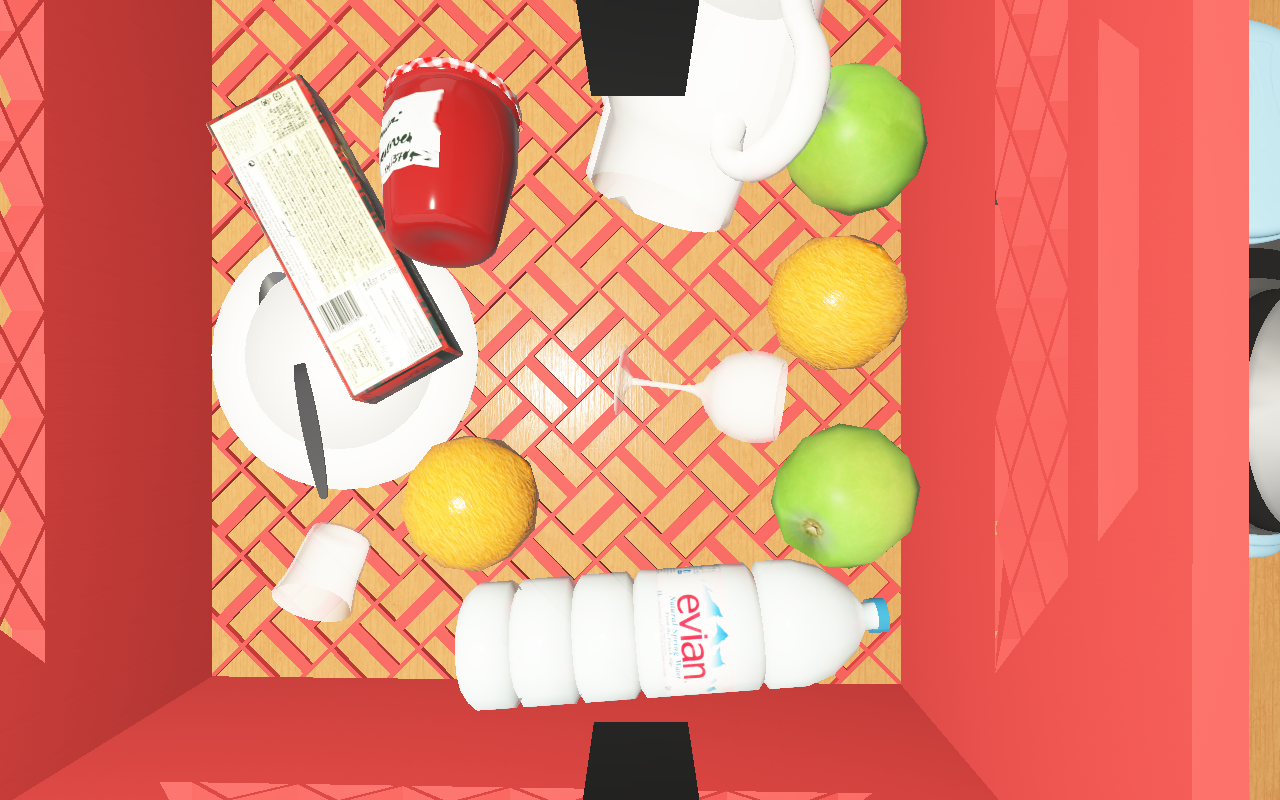
Objects in the scene:
water bottle
apple
orange
glass
wineglass
cereal box
biscuit box